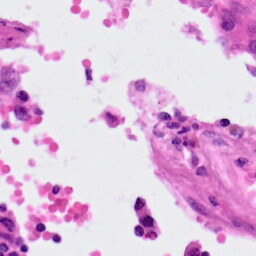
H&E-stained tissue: Lung